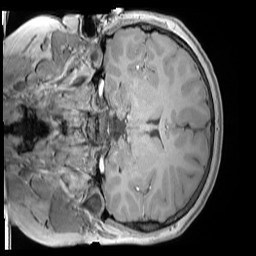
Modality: MP2RAGE
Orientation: coronal
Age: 10
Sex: male
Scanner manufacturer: siemens
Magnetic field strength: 3 T
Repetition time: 4 s
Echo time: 0.00303 s